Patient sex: M
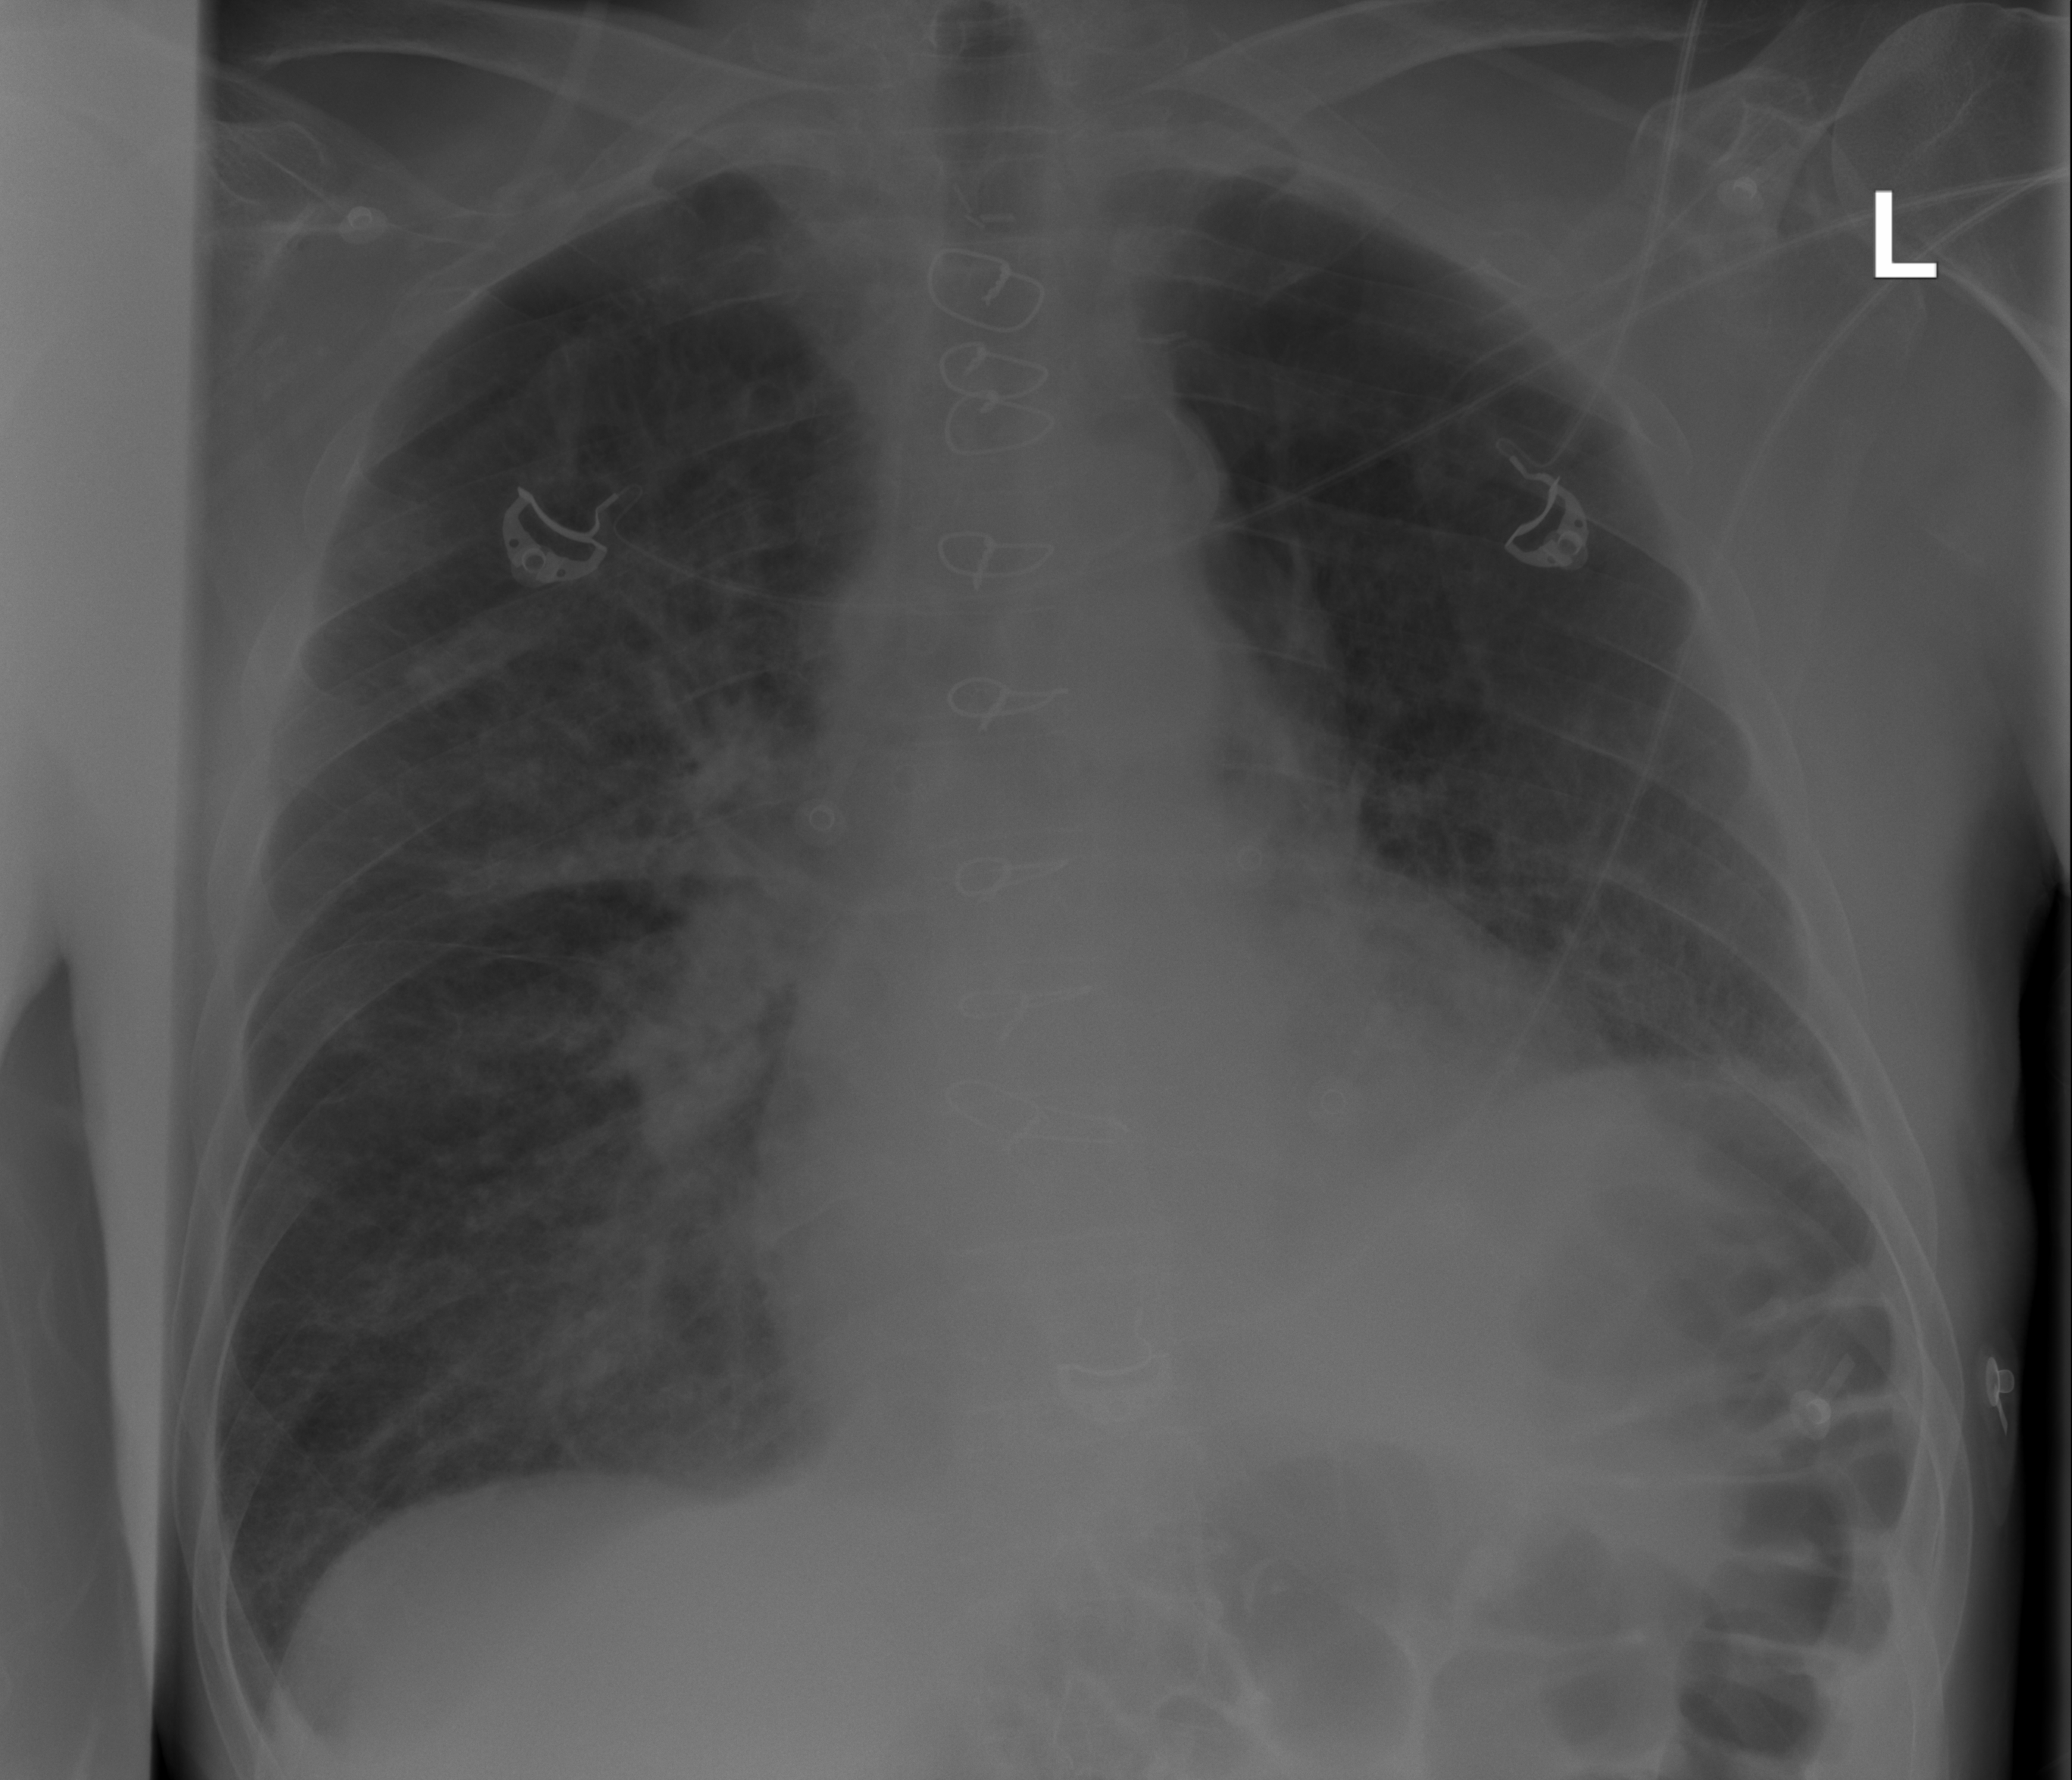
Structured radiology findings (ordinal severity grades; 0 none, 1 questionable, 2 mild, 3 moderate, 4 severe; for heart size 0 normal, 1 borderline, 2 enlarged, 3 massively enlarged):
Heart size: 1
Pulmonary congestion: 2
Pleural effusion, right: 0
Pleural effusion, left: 0
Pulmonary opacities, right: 2
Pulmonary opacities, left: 0
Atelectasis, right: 2
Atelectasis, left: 2